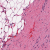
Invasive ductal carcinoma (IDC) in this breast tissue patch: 0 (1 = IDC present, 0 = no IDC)